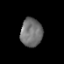
Tissue: prostate
Cell type: T cells
Senescence score: 0.3324
Nuclear area (px): 606
Mean DAPI intensity: 113.682